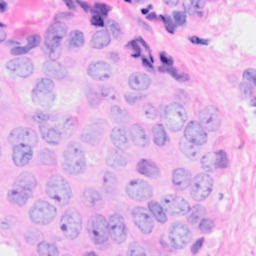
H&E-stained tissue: Breast